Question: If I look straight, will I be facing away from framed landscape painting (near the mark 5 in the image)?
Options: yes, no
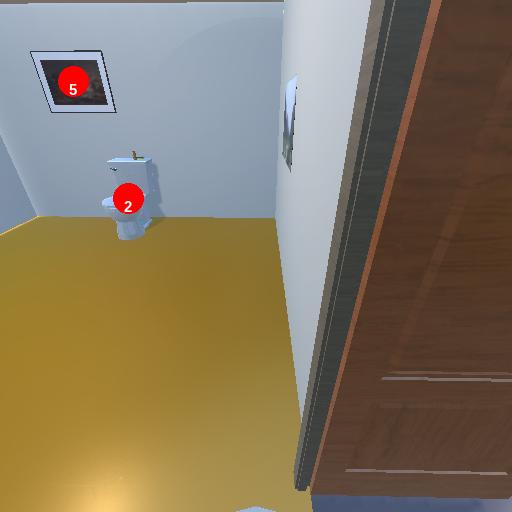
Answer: yes